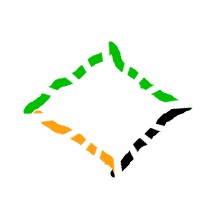
Shape: rhombus